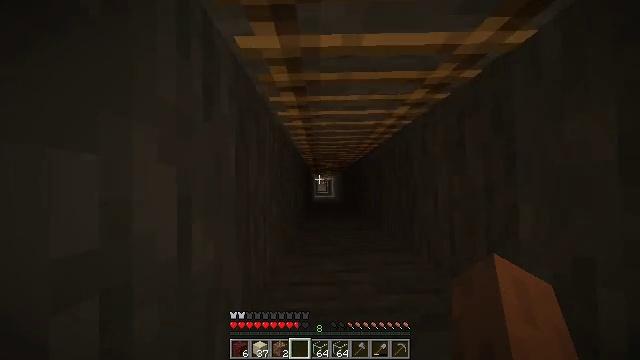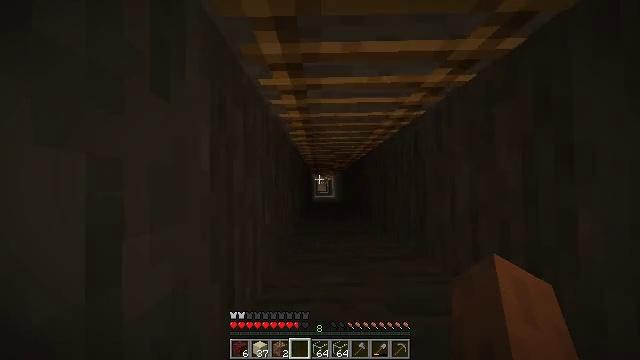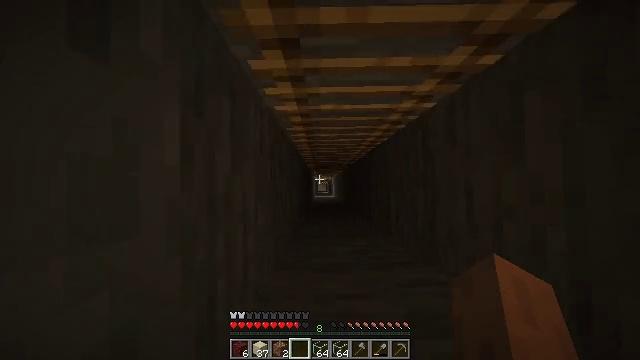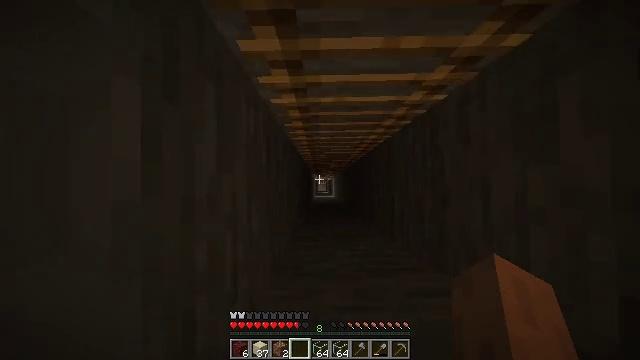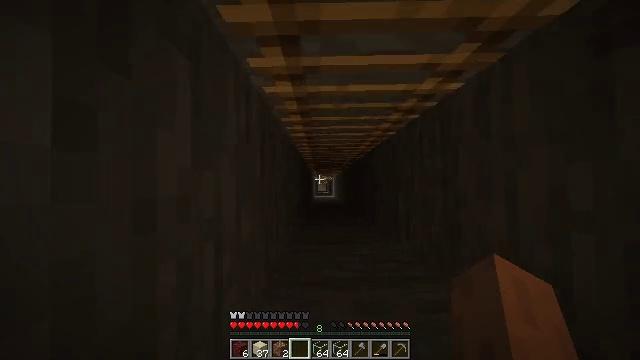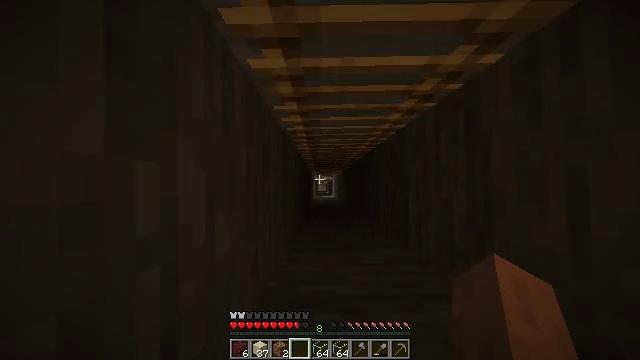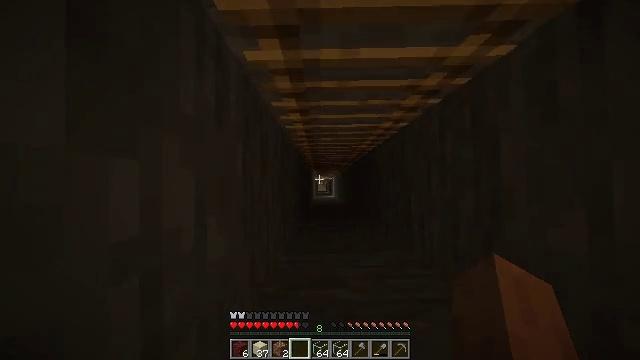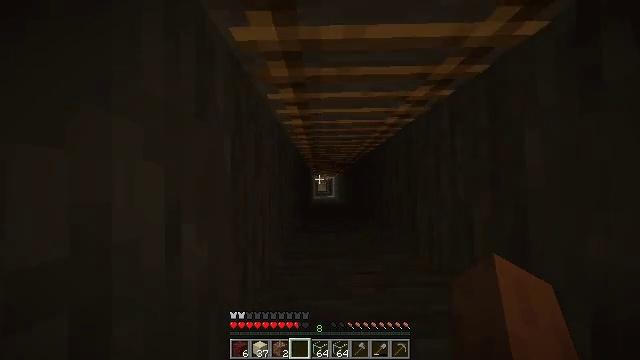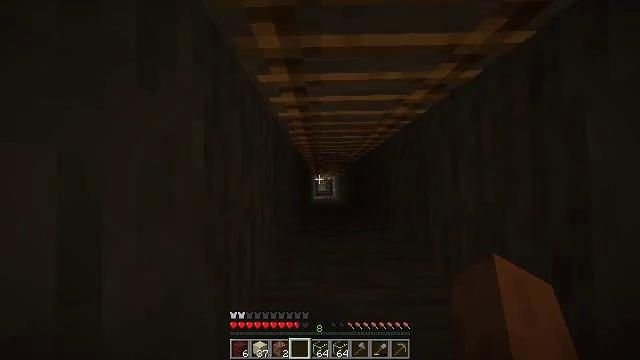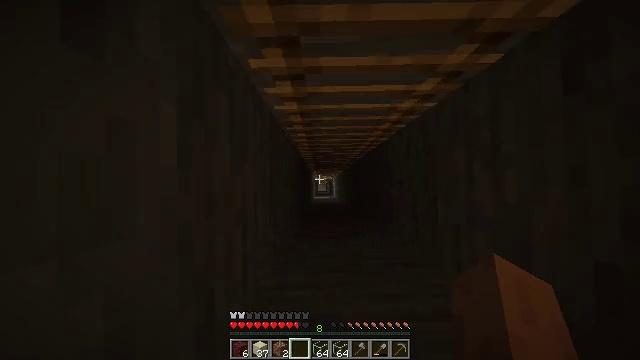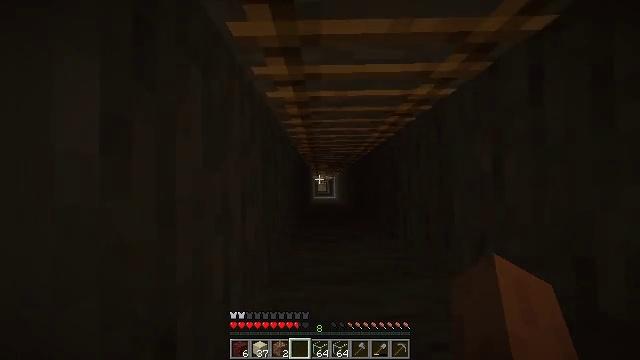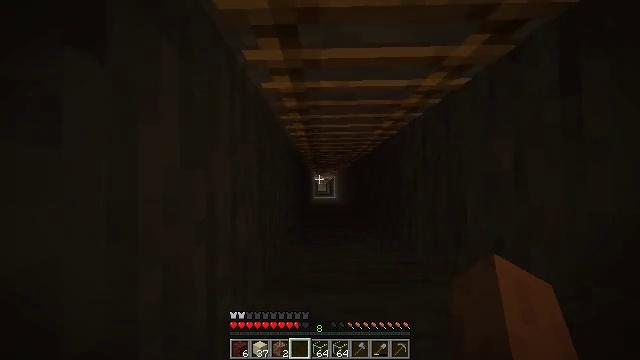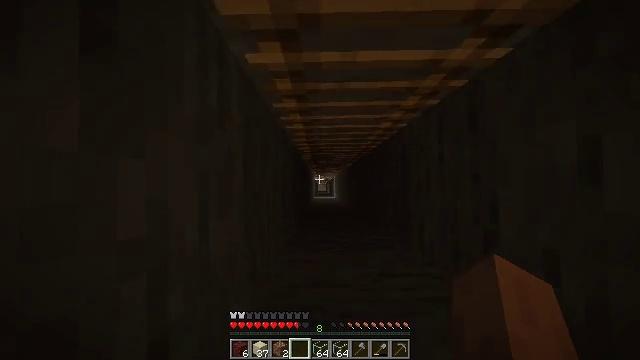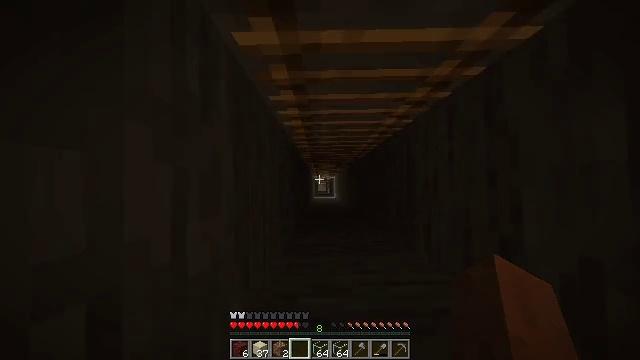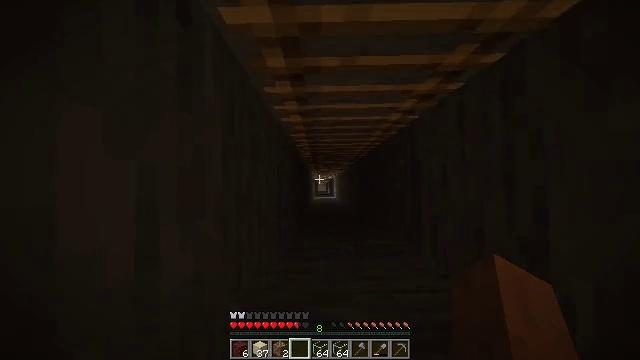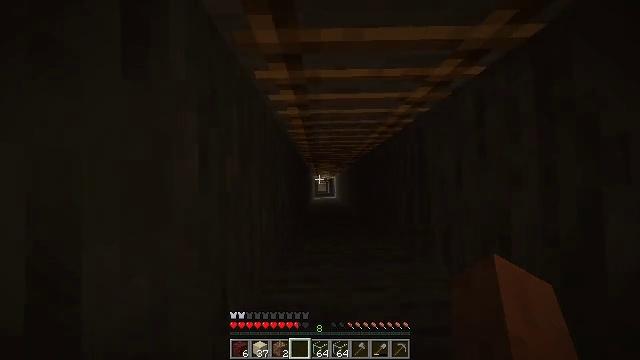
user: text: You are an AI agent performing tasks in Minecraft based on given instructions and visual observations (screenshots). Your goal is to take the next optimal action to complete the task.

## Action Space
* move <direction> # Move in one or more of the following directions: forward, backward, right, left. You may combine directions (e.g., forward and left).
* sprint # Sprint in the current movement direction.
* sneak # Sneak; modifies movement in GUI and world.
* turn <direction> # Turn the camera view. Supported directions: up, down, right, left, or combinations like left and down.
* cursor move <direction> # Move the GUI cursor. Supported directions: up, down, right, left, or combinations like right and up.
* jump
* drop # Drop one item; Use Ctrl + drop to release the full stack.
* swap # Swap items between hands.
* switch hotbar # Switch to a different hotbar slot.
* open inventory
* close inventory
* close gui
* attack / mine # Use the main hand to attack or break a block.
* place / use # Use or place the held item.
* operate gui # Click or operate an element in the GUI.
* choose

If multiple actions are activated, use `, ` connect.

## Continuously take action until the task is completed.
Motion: motion action
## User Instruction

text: Collect the hopper by mining it.
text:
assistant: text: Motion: no_op
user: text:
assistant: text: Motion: no_op
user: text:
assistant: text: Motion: no_op
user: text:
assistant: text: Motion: no_op
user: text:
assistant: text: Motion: no_op
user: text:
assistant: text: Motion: no_op
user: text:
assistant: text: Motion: no_op
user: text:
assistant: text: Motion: no_op
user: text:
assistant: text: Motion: no_op
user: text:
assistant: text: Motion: no_op
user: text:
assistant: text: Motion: no_op
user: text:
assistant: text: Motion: no_op
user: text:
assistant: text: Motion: no_op
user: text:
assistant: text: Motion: no_op
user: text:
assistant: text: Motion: no_op
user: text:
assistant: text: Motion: no_op
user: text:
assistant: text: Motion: no_op
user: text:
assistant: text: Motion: no_op
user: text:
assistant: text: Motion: no_op
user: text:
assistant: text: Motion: no_op
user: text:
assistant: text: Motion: no_op
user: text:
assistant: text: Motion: no_op
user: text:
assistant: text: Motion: no_op
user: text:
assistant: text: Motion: no_op
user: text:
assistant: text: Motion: no_op
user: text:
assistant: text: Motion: no_op
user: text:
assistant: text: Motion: no_op
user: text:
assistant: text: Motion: no_op
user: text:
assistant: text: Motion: no_op
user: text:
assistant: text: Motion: no_op